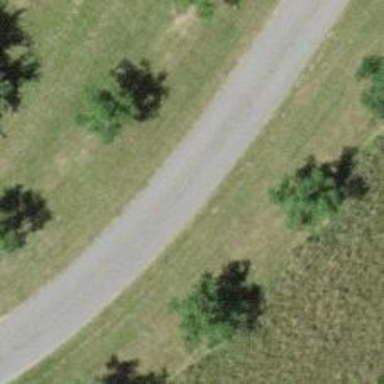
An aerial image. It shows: Unclassified road.